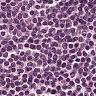
Metastatic tissue present: no